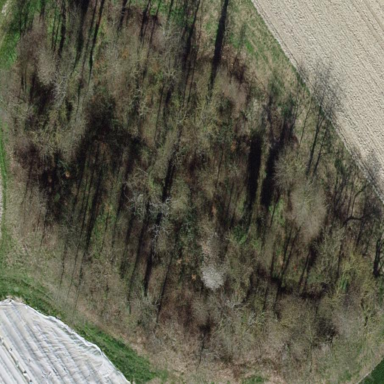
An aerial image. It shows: Woodland populated with broadleaved trees.